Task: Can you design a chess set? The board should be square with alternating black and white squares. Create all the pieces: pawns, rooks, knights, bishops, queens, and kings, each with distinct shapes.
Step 2231:
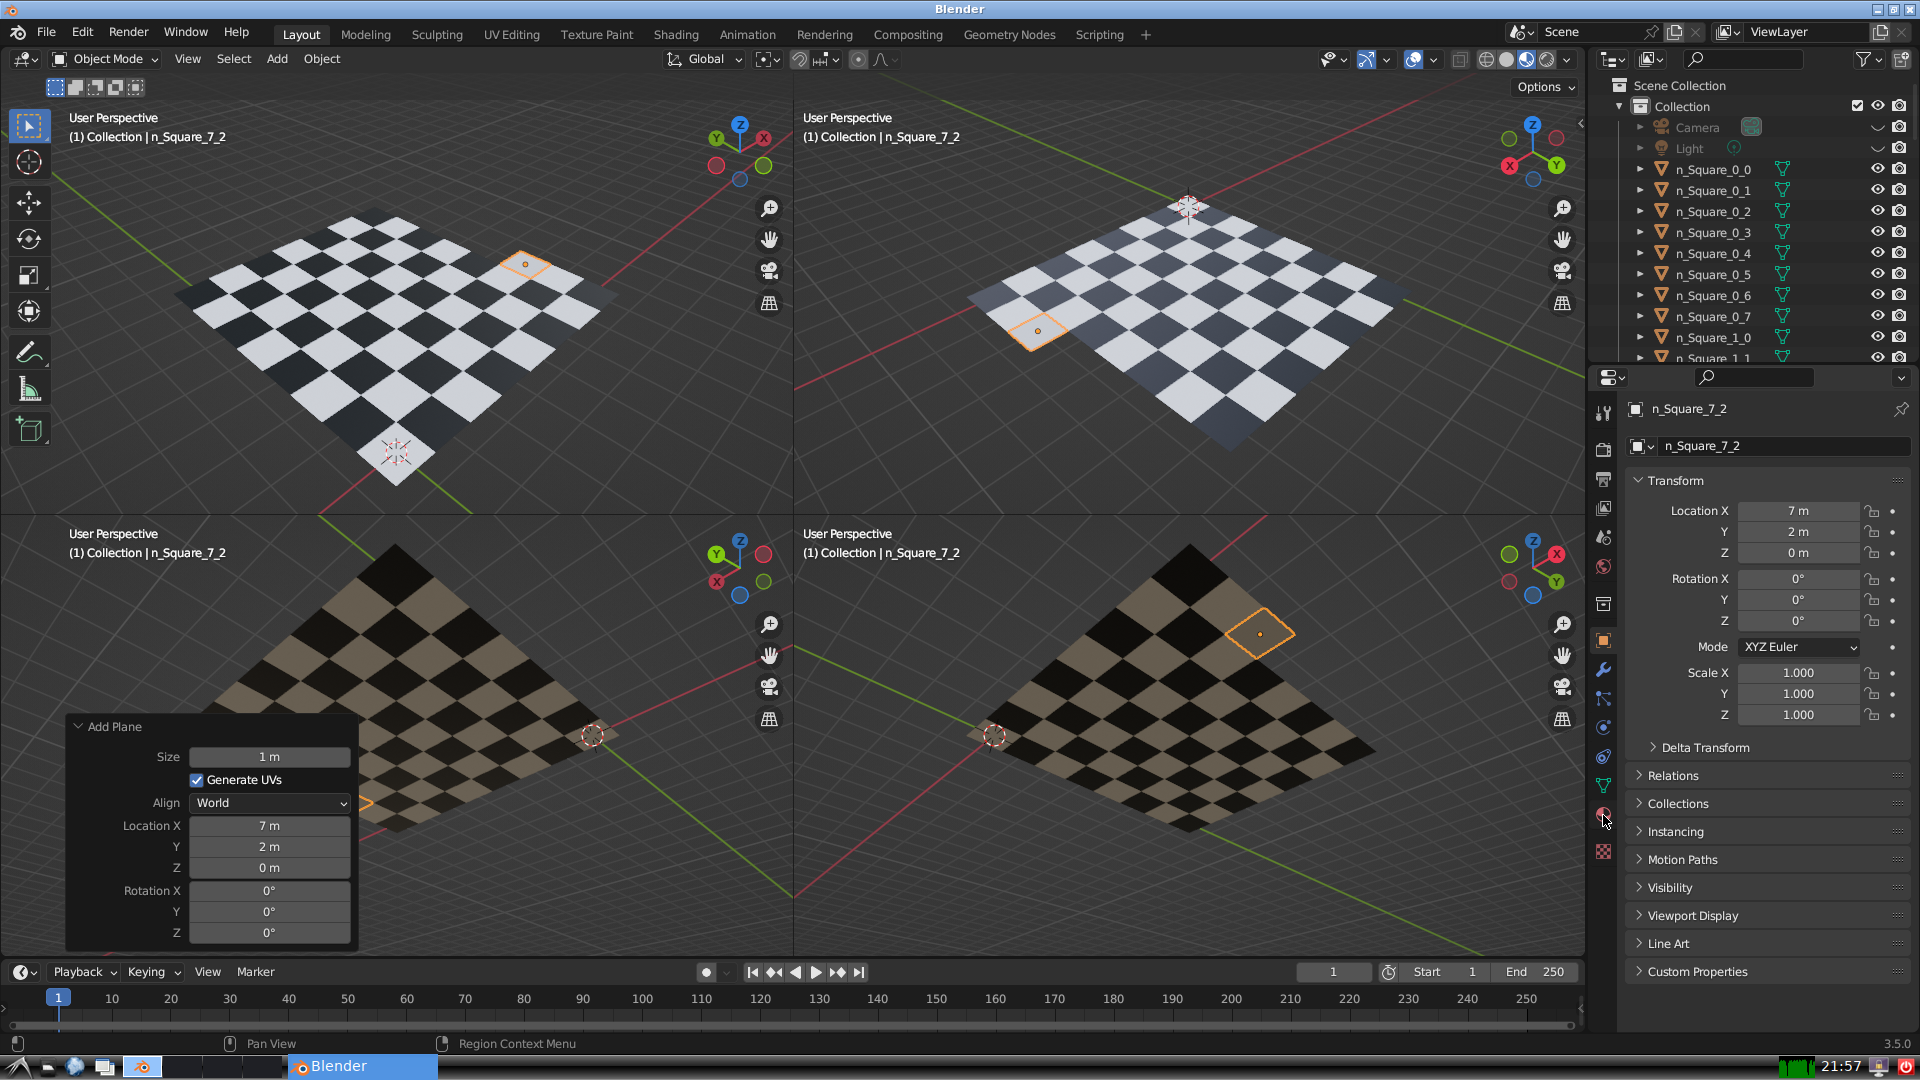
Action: click: no